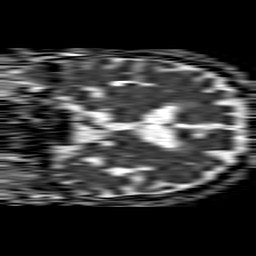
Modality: ADC
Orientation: coronal
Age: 72
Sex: male
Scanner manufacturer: philips
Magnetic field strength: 1.5 T
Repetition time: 4.6 s
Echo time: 0.08631 s